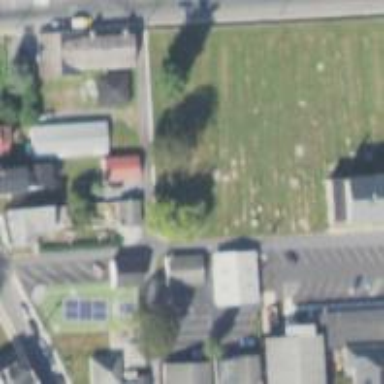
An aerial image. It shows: Cemetery.